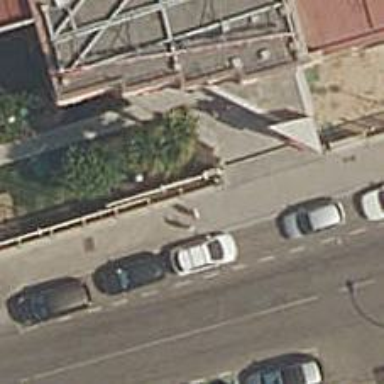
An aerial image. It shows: Swing gate barrier.